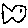
Label: fish